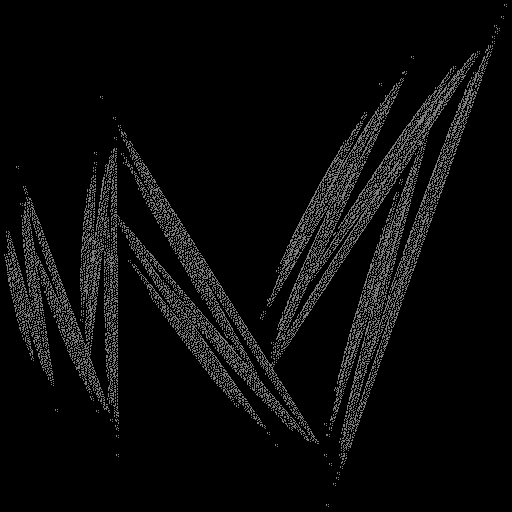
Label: bamboofern